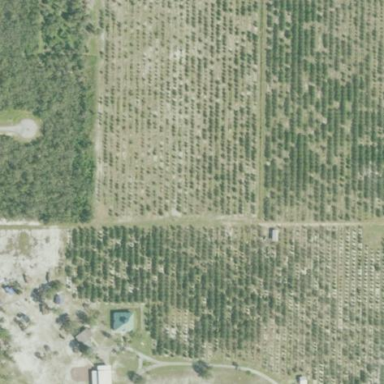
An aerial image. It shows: Orchard.